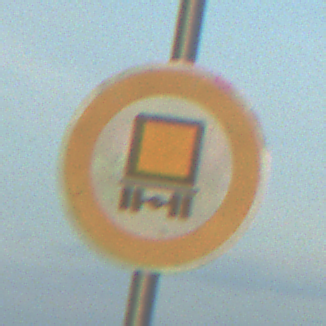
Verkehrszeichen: VerbotKennzeichnungspflichtigeKraftfahrzeugeGefaehrlicheGueter
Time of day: SunriseSunset
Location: Outdoor (Nature)
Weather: PartlyCloudy
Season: NotSpecified
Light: Natural